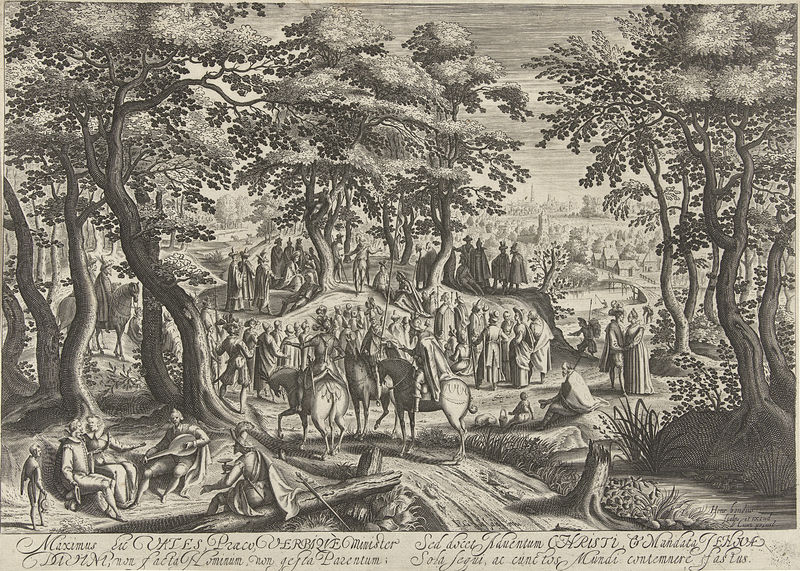
Titel: Johannes de Doper predikt tot de menigte
Künstler: Hendrick (I) Hondius
Standort: Amsterdam
Institution: Rijksmuseum
Schlagwörter: crowd, gathering, hat, men, people, soldiers, sword, swords, women, meeting, old, sitting, woman, complex, horses, man, sky, tree, house, houses, trees, child, forest, grass, river, path, road, black and white, army, sketch, bridge, town, city, music, buildings, pencil, medieval, horse, figure, forrest, humans, guitar, knife, woods, lute, horseman, horsemen, hourse, lithography, hore, printmaking, fores, roa, metting, leanes